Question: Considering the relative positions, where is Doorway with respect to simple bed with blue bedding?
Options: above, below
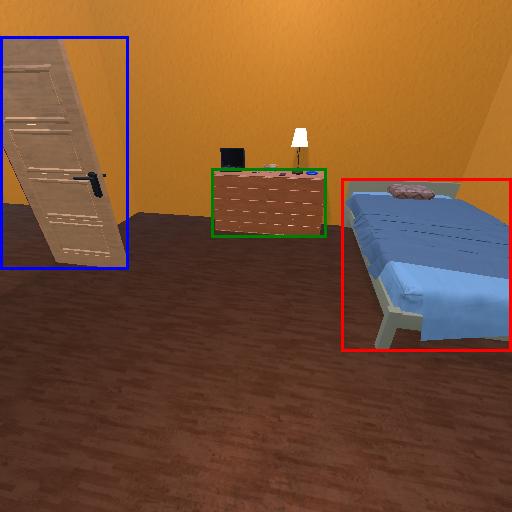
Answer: above